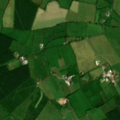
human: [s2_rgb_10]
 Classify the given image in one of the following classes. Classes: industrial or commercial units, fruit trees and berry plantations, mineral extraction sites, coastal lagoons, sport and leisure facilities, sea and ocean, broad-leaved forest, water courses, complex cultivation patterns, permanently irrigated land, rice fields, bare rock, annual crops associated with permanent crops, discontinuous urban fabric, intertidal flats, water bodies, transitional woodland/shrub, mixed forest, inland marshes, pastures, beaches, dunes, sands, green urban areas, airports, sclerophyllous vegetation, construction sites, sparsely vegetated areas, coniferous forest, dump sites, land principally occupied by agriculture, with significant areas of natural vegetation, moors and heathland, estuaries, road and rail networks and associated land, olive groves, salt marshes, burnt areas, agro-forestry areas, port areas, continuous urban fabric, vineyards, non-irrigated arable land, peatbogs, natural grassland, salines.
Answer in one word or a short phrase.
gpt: pastures, coniferous forest